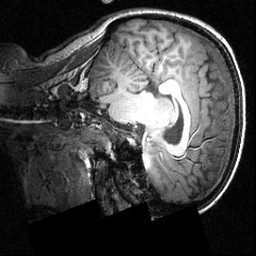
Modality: T1w
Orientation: sagittal
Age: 21
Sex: female
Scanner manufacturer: siemens
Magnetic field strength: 3.951 T
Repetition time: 1.5 s
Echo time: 0.00335 s